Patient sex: M
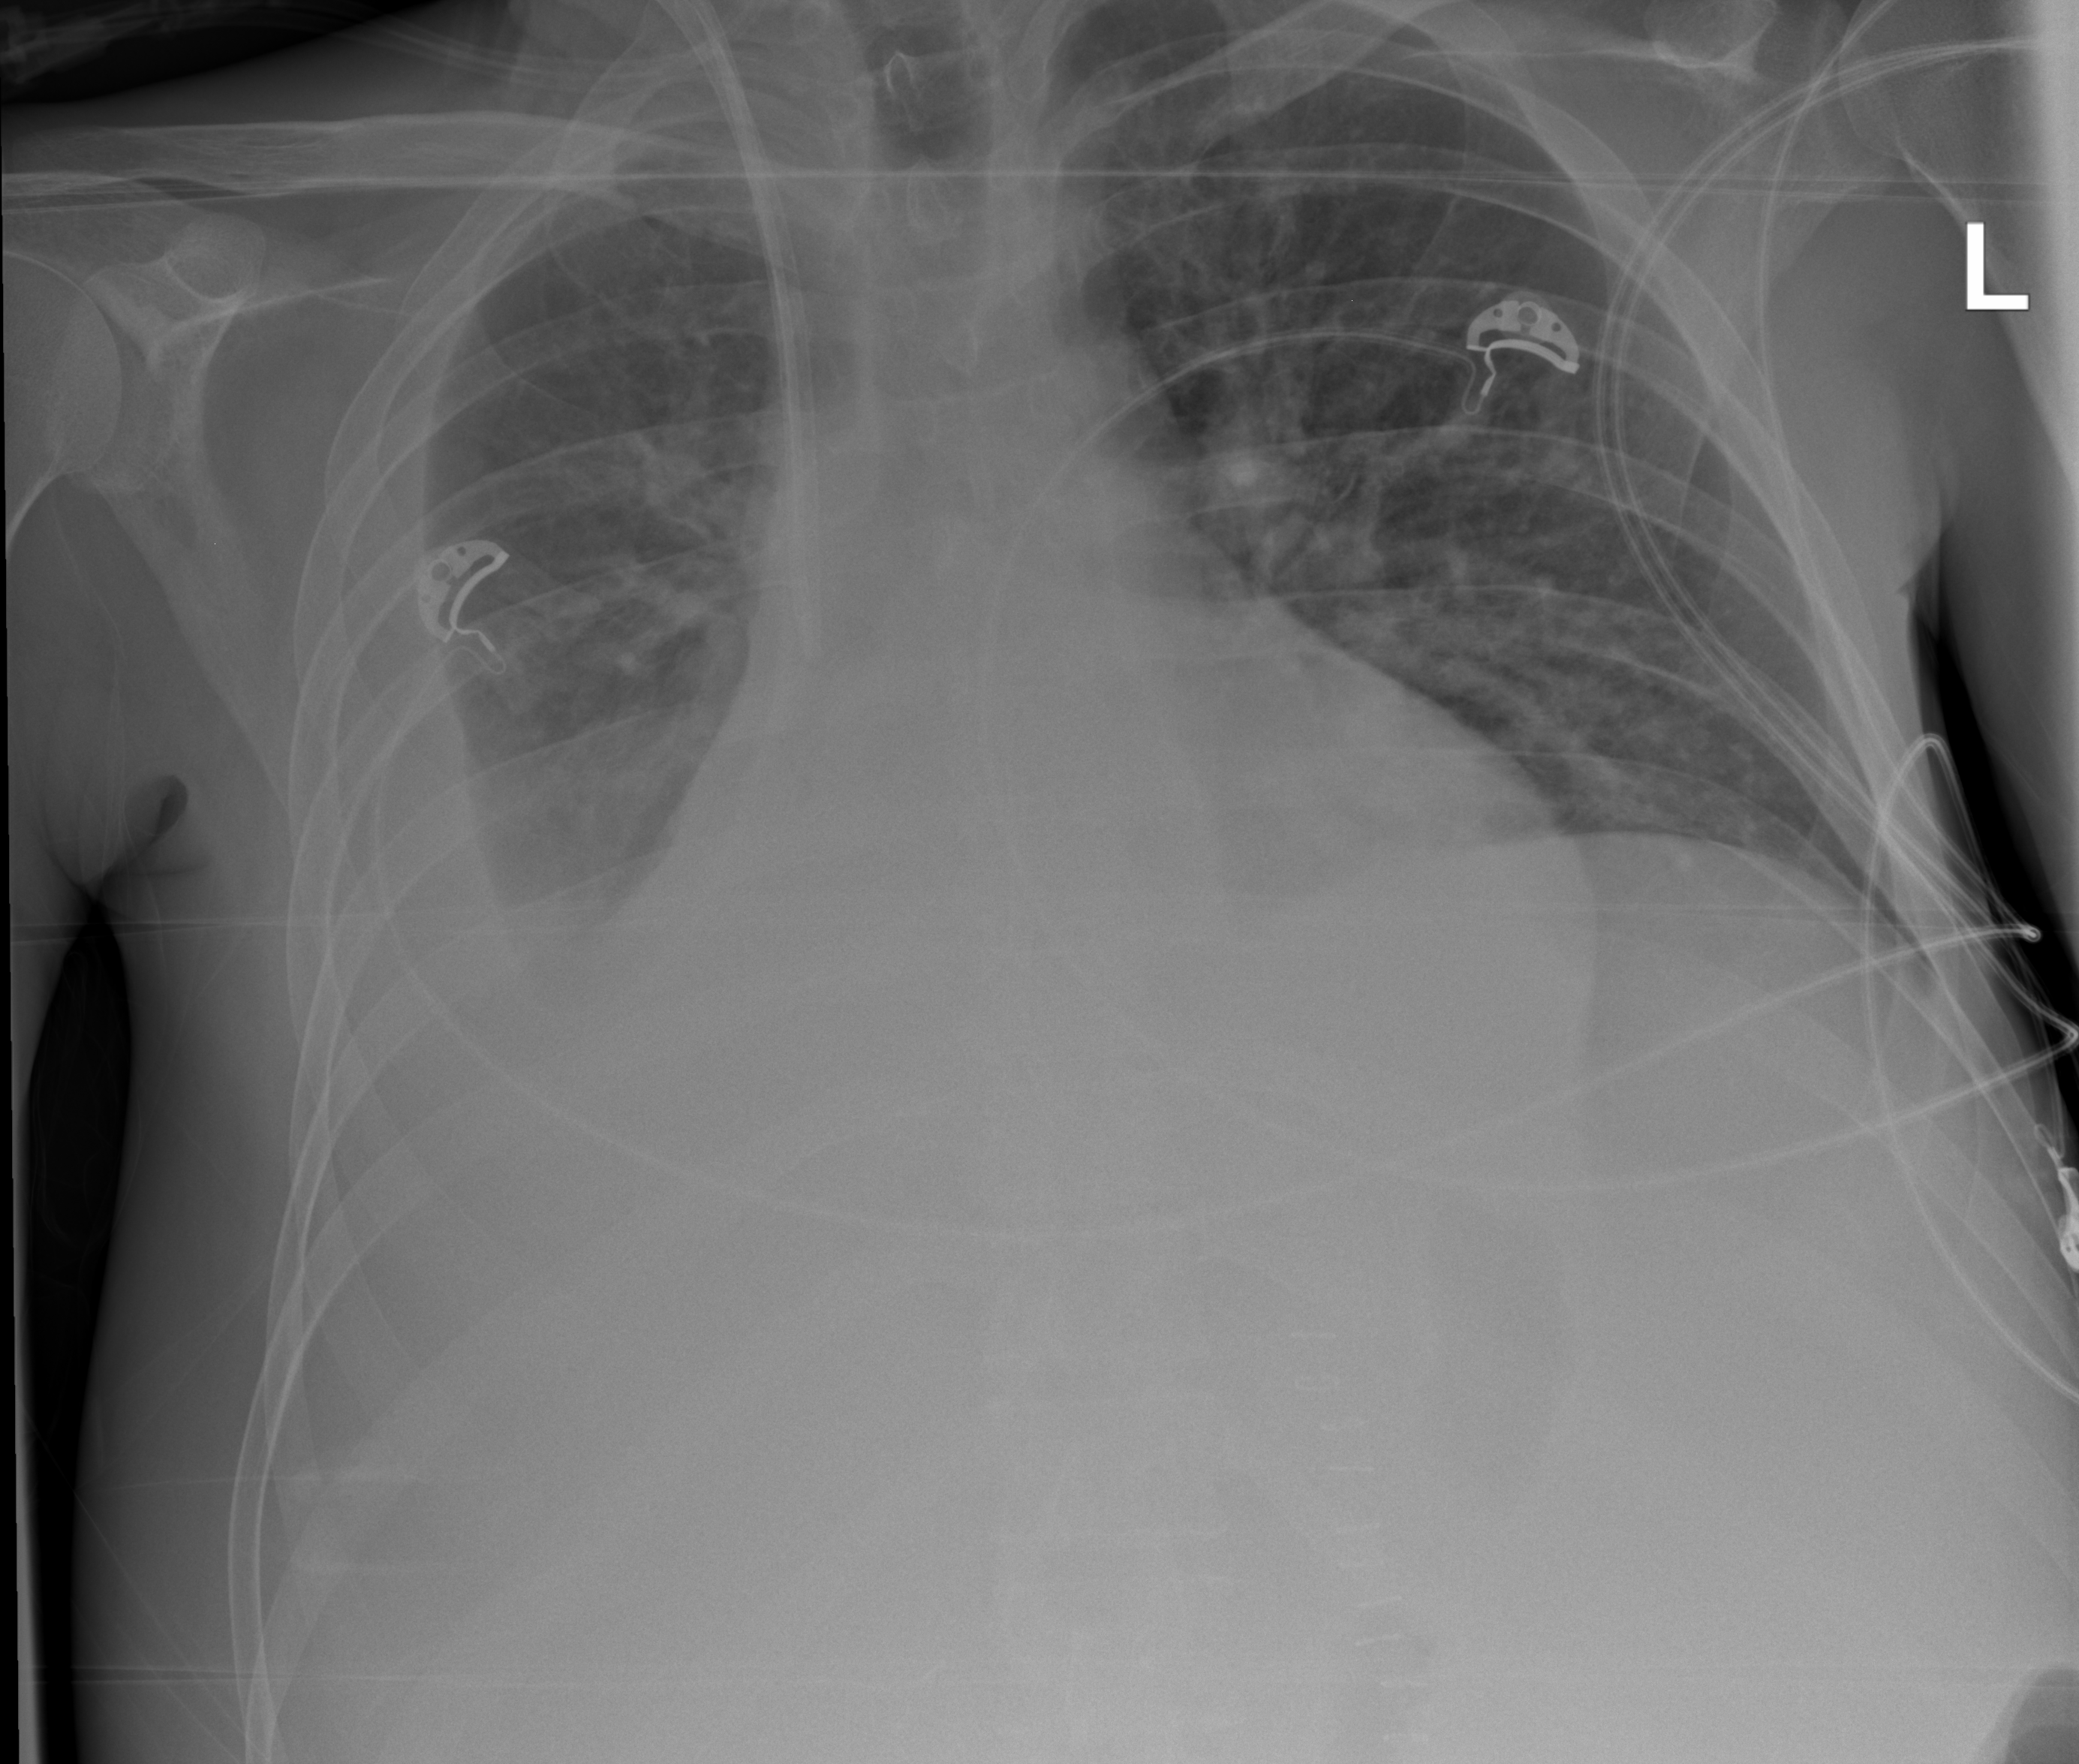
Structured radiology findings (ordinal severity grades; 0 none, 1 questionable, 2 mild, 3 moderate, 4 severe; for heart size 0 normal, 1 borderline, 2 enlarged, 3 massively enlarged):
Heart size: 3
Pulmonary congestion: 0
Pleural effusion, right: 3
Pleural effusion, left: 0
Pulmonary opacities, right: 0
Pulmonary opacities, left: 0
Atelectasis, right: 3
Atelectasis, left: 2